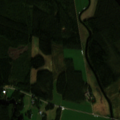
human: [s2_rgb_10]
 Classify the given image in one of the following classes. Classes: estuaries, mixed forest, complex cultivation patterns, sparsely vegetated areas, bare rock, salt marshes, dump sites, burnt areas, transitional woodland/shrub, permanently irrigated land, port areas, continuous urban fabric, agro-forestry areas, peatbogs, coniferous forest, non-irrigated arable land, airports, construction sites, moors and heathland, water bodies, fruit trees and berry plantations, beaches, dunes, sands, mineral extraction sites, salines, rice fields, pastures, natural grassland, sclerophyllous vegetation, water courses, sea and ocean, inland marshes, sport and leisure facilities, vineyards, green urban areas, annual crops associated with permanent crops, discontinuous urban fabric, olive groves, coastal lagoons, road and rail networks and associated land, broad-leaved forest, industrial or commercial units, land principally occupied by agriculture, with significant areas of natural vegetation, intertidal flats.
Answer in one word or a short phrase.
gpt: non-irrigated arable land, land principally occupied by agriculture, with significant areas of natural vegetation, coniferous forest, mixed forest